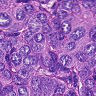
Metastatic tissue present: yes